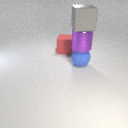
large purple metal cylinder below large gray rubber cube